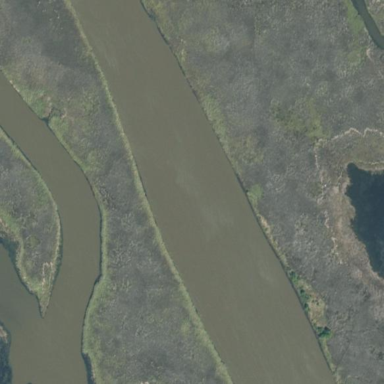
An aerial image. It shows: Marshy wetland area.